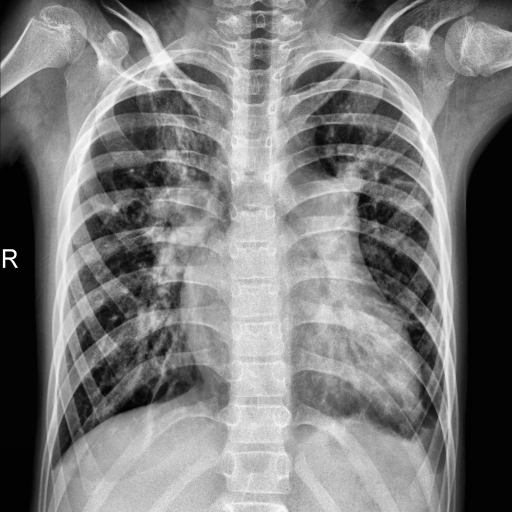
Finding: PNEUMONIA